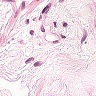
Metastatic tissue present: no